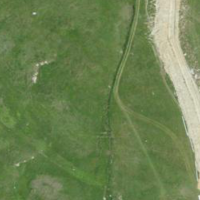
EUNIS habitat code: 26
Species observed at this site:
Bistorta vivipara
Gentianella campestris